Field crop: tomato
Growth stage: 1
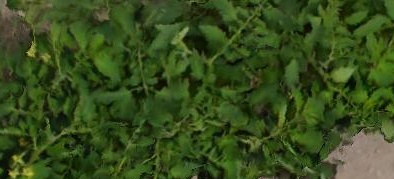
Species: tomato